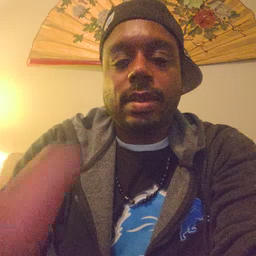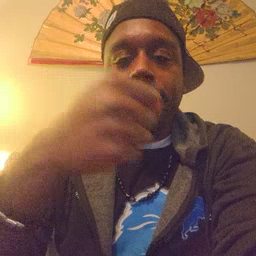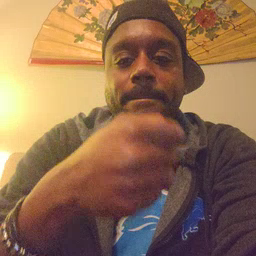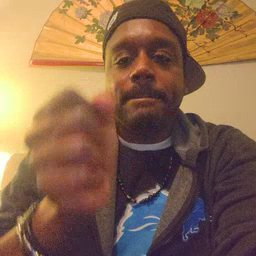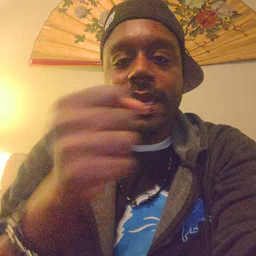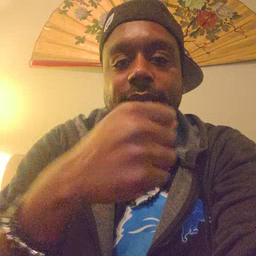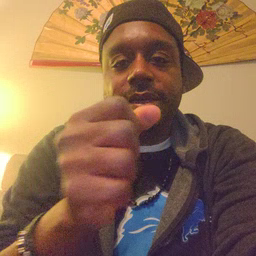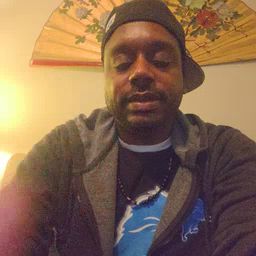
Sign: make